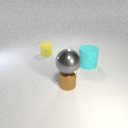
small yellow rubber cylinder to the left of small brown metal cylinder